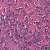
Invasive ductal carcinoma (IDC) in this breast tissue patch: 1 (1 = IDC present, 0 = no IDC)